Question: Here I need to rounded uslider but when i try to set images it shows rectangled image,
I need like this Image
Here My coding
'''
UIImage *volumeBackgroundImage = [[UIImage imageNamed:@"l2.png"] resizableImageWithCapInsets:UIEdgeInsetsMake(9, 5, 7, 5)];
[self.audioSlider setMinimumTrackImage:[[UIImage imageNamed:@"l1.png"] resizableImageWithCapInsets:UIEdgeInsetsMake(9, 5, 7, 5)]
forState:UIControlStateNormal];
[self.audioSlider setMaximumTrackImage:volumeBackgroundImage
forState:UIControlStateNormal];
[self.audioSlider setThumbImage:[UIImage imageNamed:@"sliderhandle.png"]
forState:UIControlStateNormal];
'''
Could anybody help to achieve this
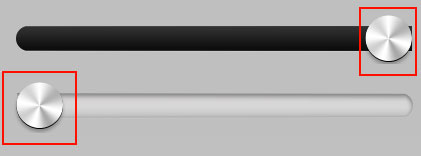
Answer: You need to have images with round corners. For example:

Then simply use this image like this:
'''
[_slider setMinimumTrackImage:[[UIImage imageNamed:@"black_dot.png"] resizableImageWithCapInsets:UIEdgeInsetsMake(12, 12, 12, 12)]
forState:UIControlStateNormal];
[_slider setMaximumTrackImage:[[UIImage imageNamed:@"blue_dot.png"] resizableImageWithCapInsets:UIEdgeInsetsMake(12, 12, 12, 12)
forState:UIControlStateNormal];
'''
(where black_dot.png is example image, and blue_dot.png would be the same but in blue color)
(If image is pixelated - then You need to get this image twice as big - retina image - 'black_dot@2x.png')
(Or in case You actually need smaller image than given example, then just rename this image as 'black_dot@2x.png', and instead of : 'UIEdgeInsetsMake(12, 12, 12, 12)' use: 'UIEdgeInsetsMake(6, 6, 6, 6)')
See more info here:<URL>